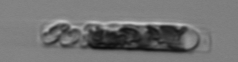
Label: Guinardia_delicatula_TAG_internal_parasite